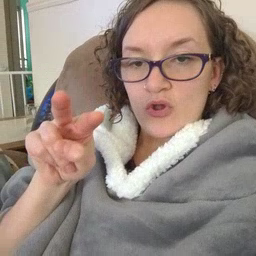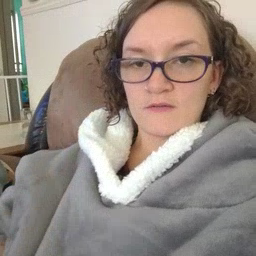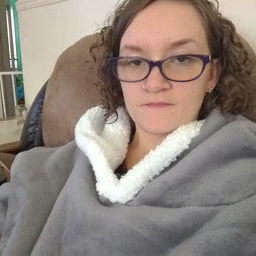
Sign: look